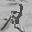
Label: 8